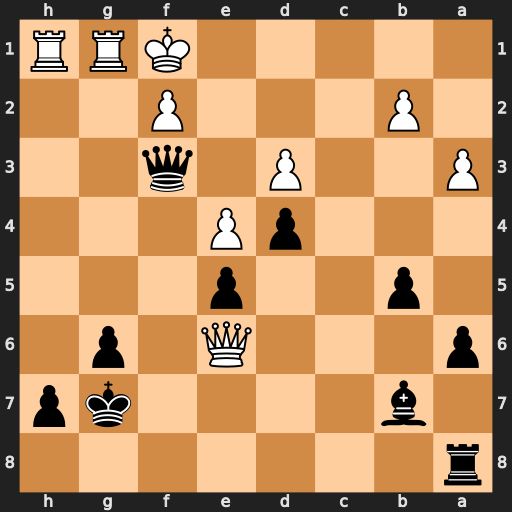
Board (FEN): r7/1b4kp/p3Q1p1/1p2p3/3pP3/P2P1q2/1P3P2/5KRR
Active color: b
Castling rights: -
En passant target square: -
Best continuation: Qxd3+ Ke1 Qxe4+ Kd2 Qf4+